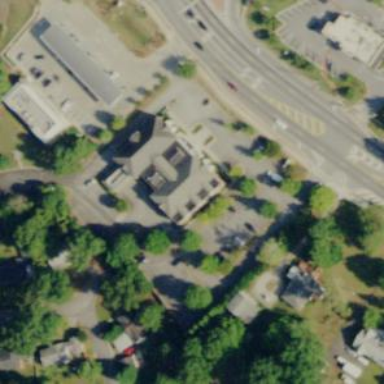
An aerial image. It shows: Retail building housing bank.